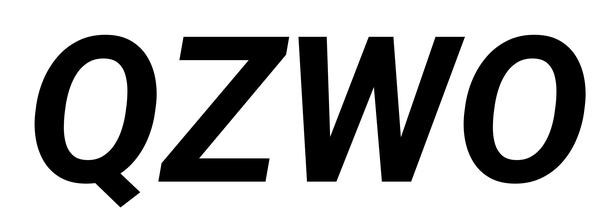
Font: Roboto-Italic_Bold_Italic